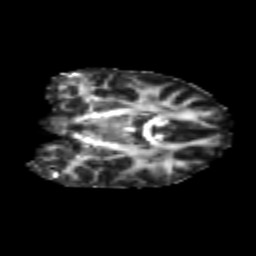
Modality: FA
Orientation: coronal
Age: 31
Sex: female
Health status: healthy